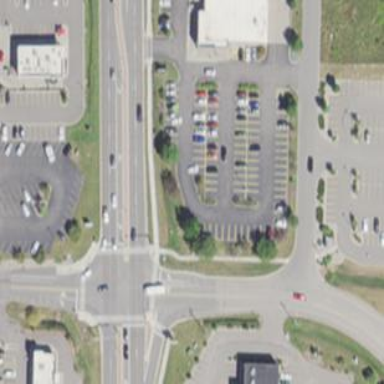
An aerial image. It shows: Marked road crossing.